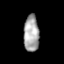
Tissue: prostate
Cell type: T cells
Senescence score: 0.7525
Nuclear area (px): 547
Mean DAPI intensity: 167.488